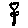
Label: flower